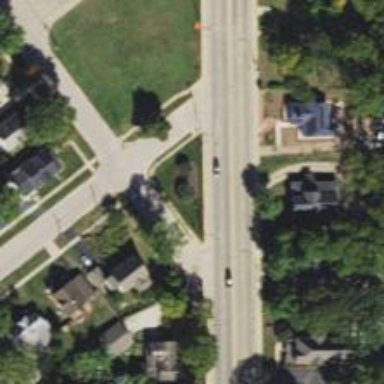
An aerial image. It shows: Residential road with separate asphalt sidewalk.